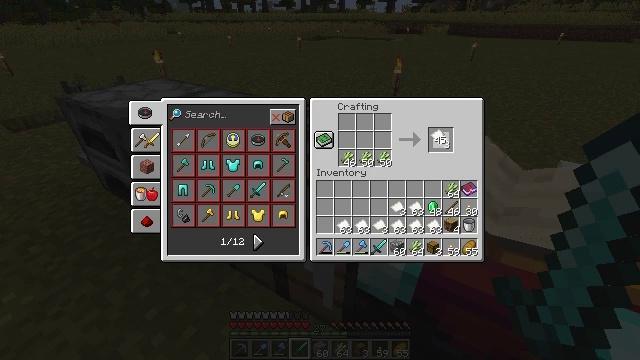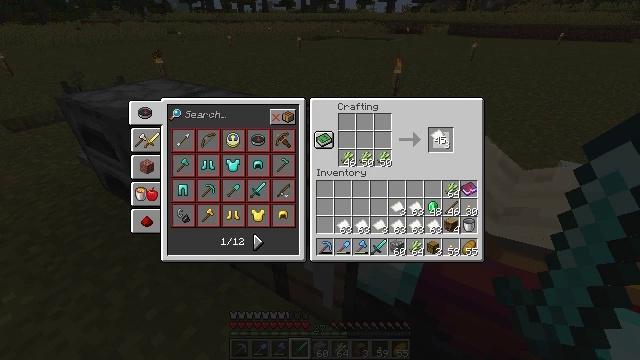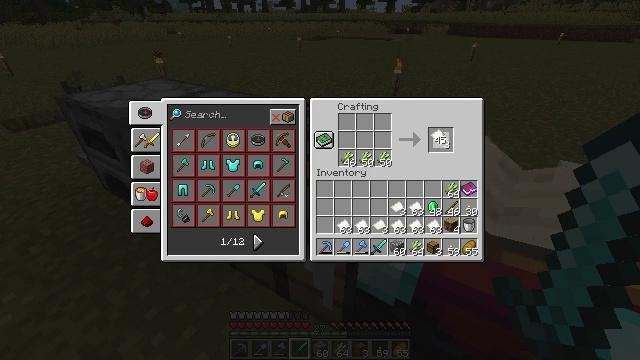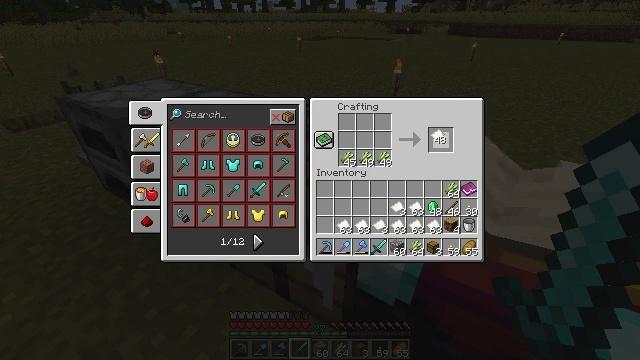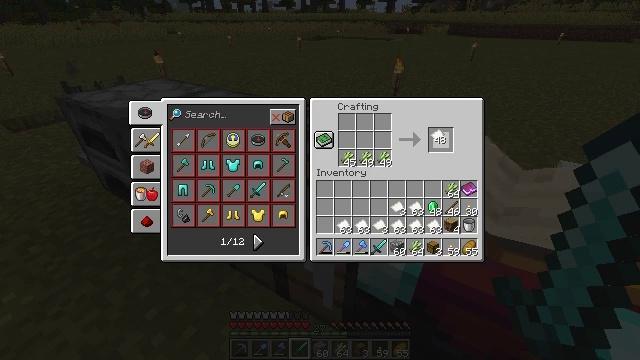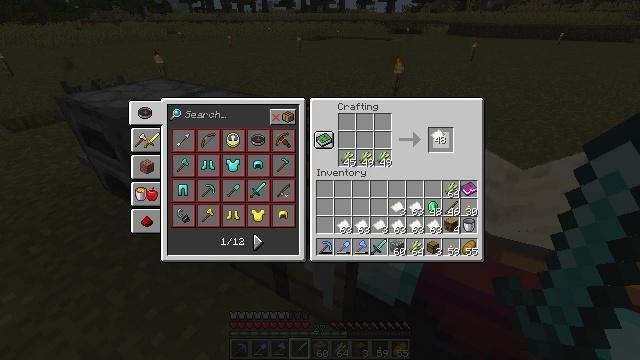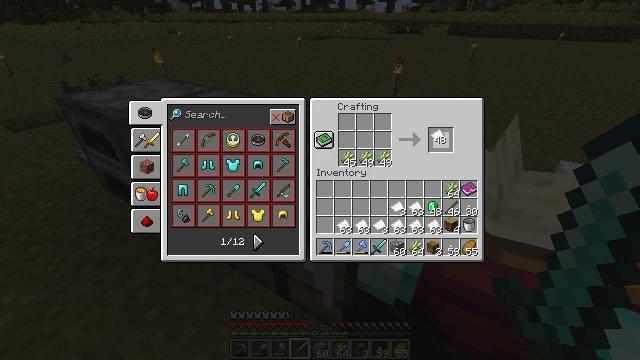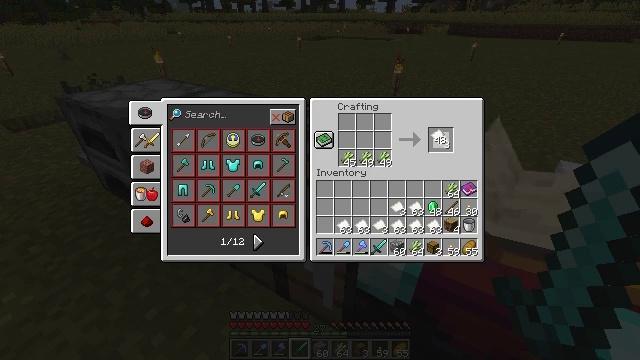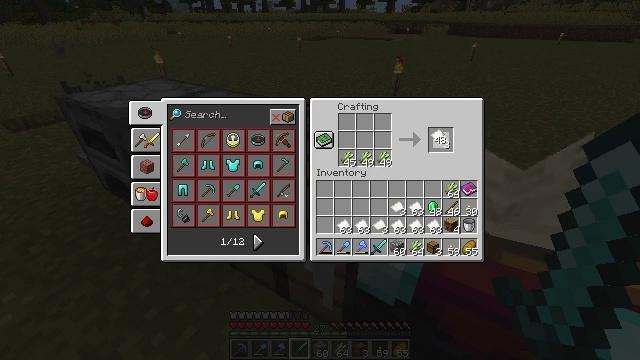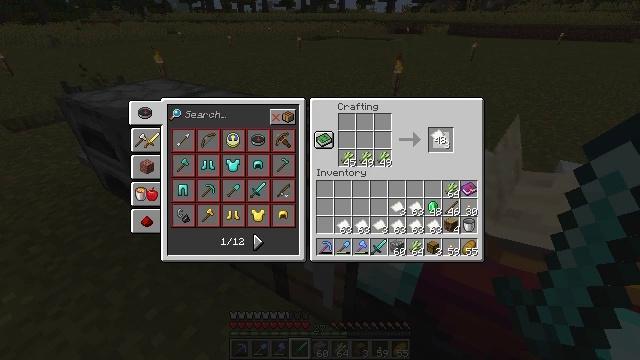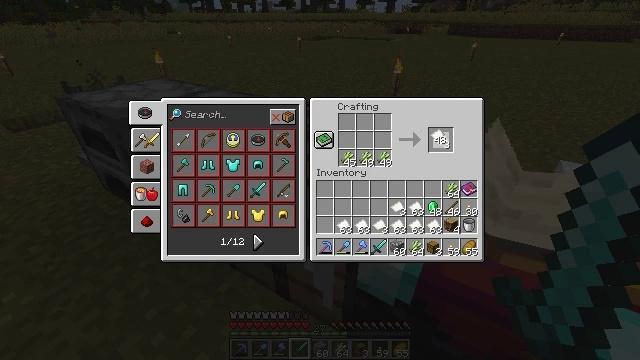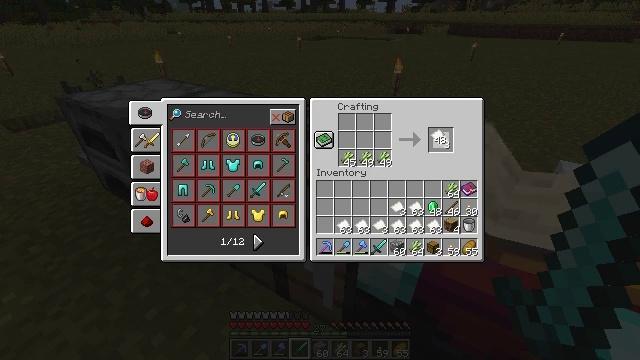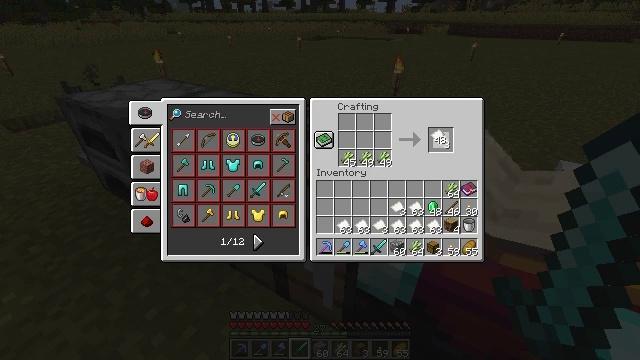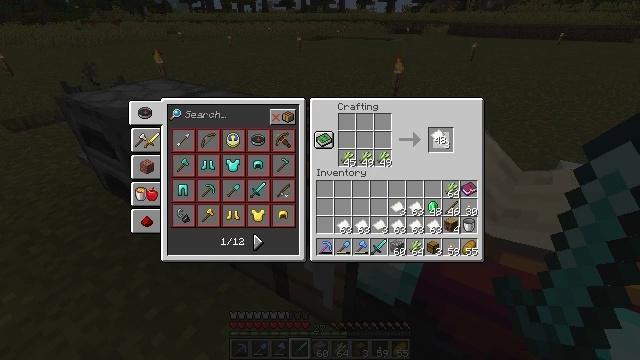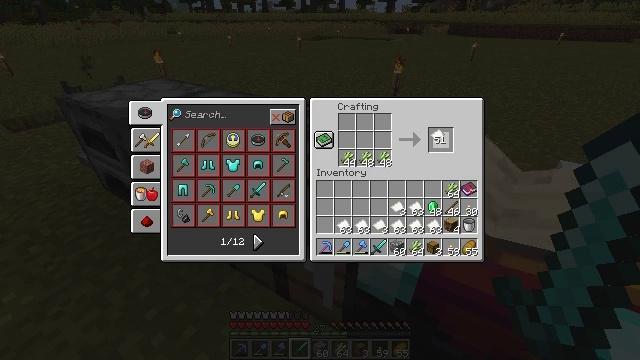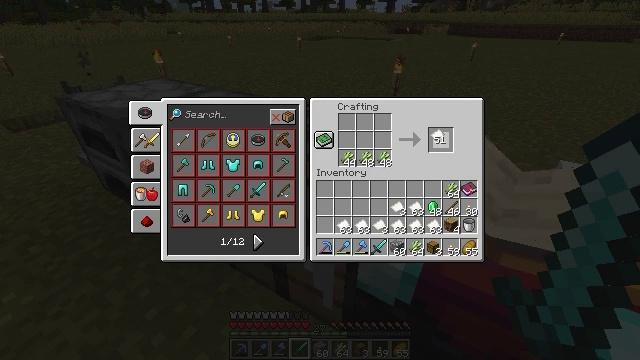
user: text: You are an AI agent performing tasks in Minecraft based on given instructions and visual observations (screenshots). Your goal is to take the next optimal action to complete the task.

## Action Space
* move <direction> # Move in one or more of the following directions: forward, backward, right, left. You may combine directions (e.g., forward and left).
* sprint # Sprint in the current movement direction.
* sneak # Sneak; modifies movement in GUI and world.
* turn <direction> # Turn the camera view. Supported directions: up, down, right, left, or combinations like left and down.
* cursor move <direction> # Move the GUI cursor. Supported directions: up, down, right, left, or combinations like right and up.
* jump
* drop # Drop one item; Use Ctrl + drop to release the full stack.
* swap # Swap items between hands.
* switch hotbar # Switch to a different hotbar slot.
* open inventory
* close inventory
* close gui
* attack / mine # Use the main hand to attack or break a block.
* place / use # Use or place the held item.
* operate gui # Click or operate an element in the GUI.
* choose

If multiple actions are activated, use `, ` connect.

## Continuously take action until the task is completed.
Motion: motion action
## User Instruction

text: Use the crafting table to produce paper.
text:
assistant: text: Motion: operate gui
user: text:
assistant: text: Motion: operate gui
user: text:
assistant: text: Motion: no_op
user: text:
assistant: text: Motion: operate gui
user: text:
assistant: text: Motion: operate gui
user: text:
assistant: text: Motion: operate gui
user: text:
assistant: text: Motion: operate gui
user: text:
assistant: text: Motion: operate gui
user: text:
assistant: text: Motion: operate gui
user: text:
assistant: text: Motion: operate gui
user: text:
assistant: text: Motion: operate gui
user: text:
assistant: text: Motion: operate gui
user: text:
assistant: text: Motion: operate gui
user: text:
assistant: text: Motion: no_op
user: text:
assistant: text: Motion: operate gui
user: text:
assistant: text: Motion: operate gui
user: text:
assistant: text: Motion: operate gui
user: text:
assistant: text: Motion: no_op
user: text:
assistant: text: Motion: operate gui
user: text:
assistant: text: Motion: operate gui
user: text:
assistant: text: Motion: operate gui
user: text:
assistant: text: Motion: no_op
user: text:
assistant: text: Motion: operate gui
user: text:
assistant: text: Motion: operate gui
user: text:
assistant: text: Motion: operate gui
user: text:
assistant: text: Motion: operate gui
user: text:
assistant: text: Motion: operate gui
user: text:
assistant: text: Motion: operate gui
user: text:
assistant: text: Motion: operate gui
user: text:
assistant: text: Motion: no_op